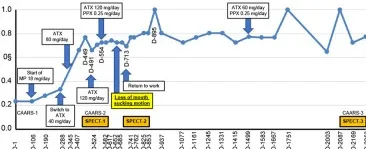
Course of treatment and objective/subjective parameters. EQ-5D.
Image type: chart (chart)